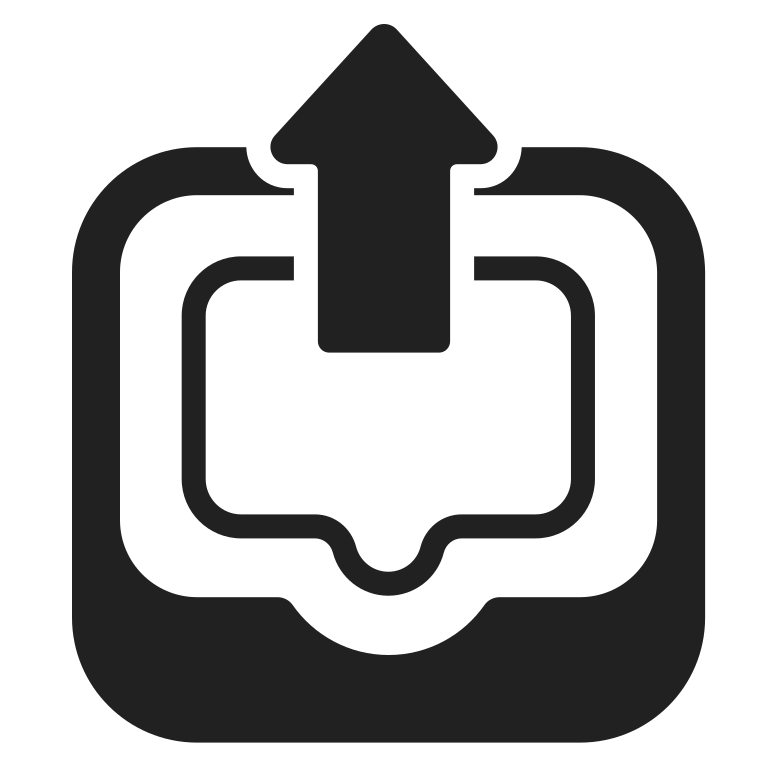
outbox tray high contrast